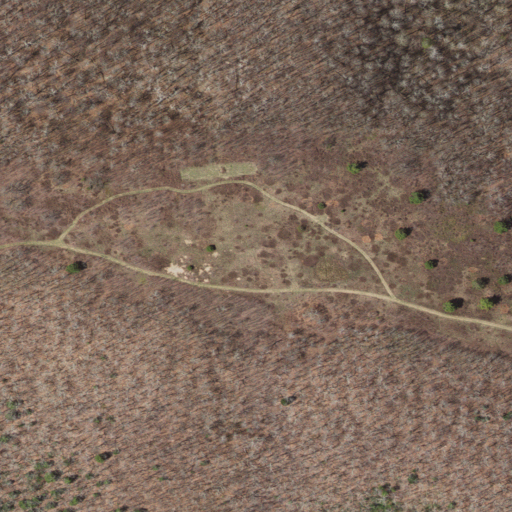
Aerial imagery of ridge(s) in Virginia named Canadays Ridge containing deciduous forest and pasture